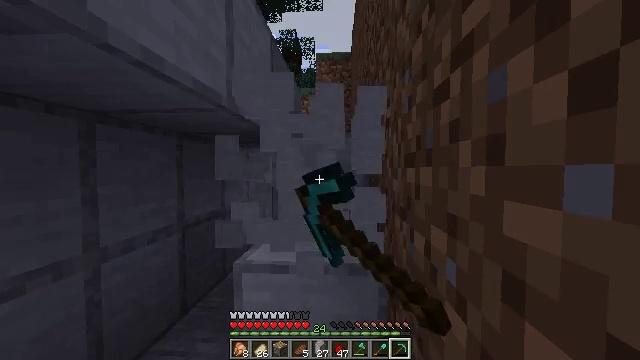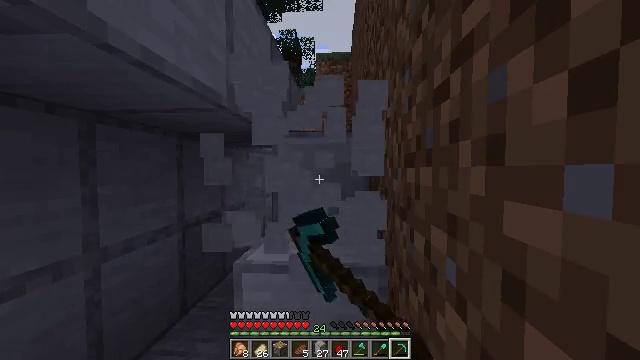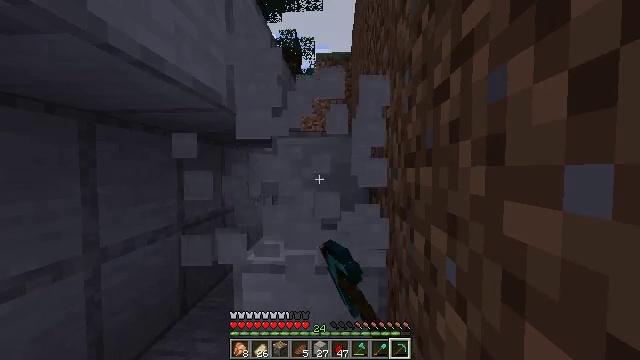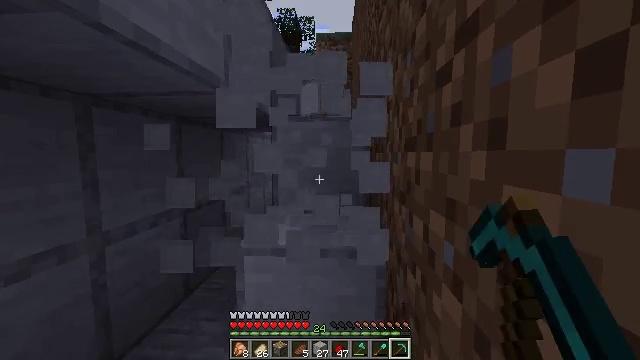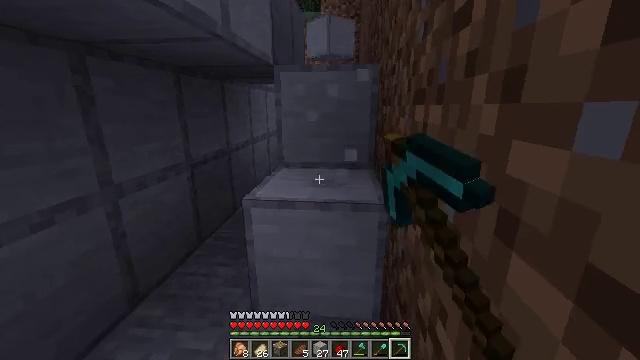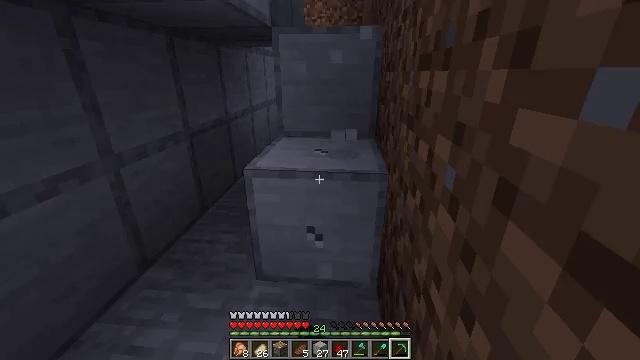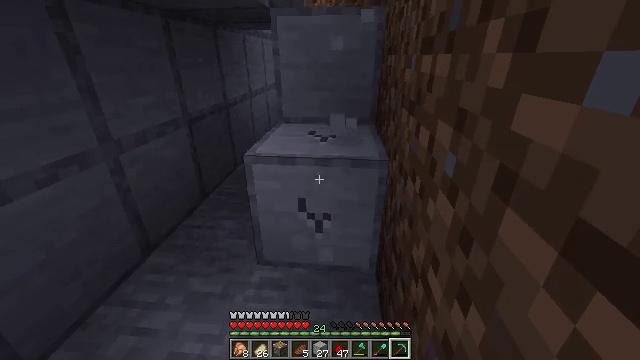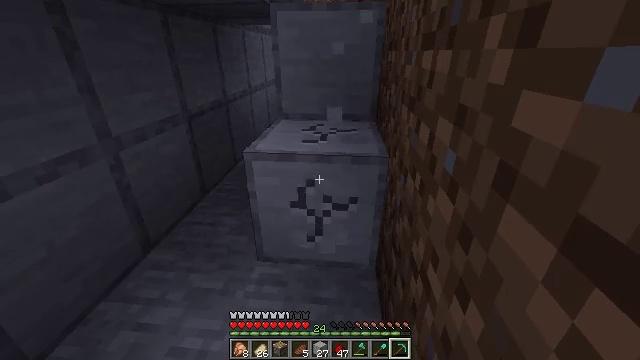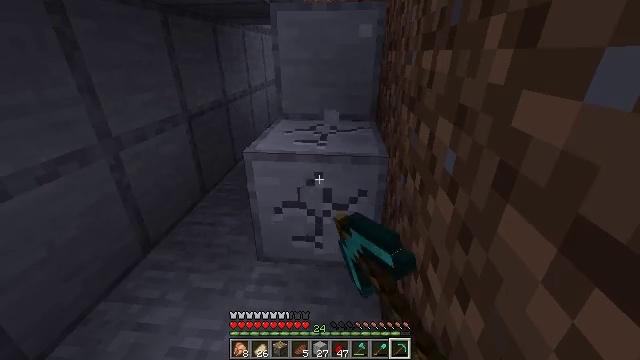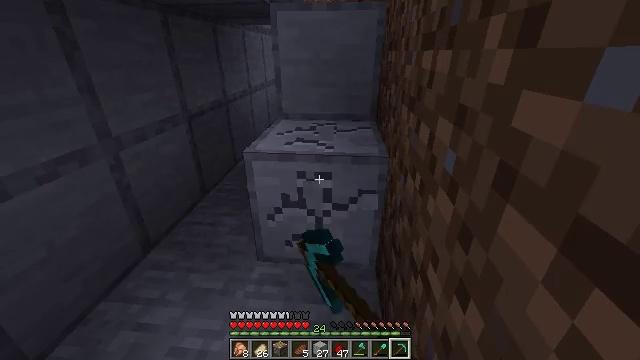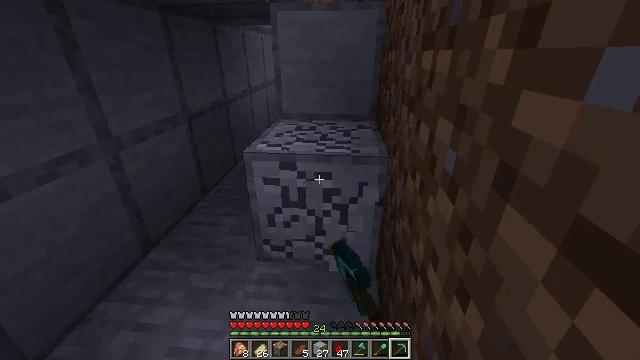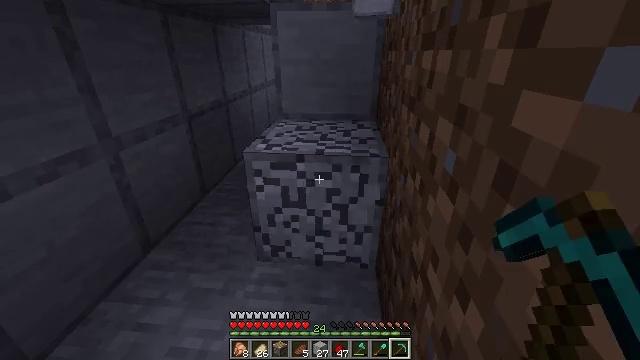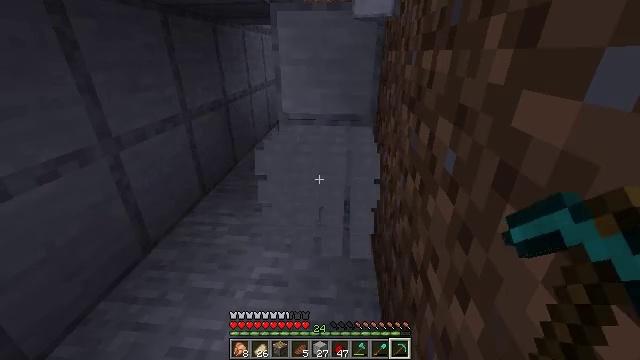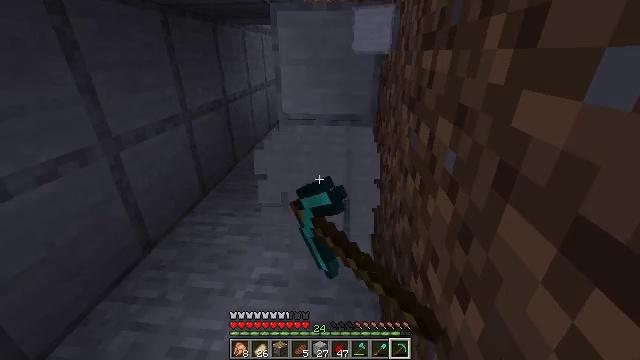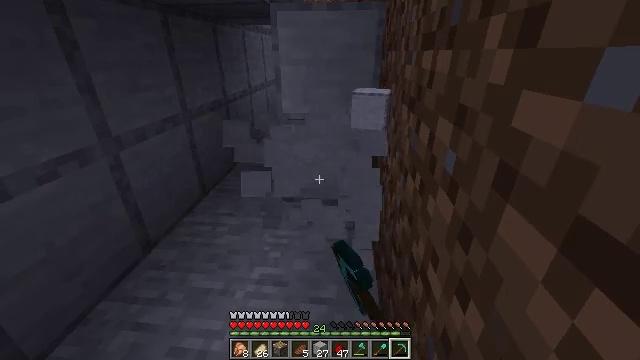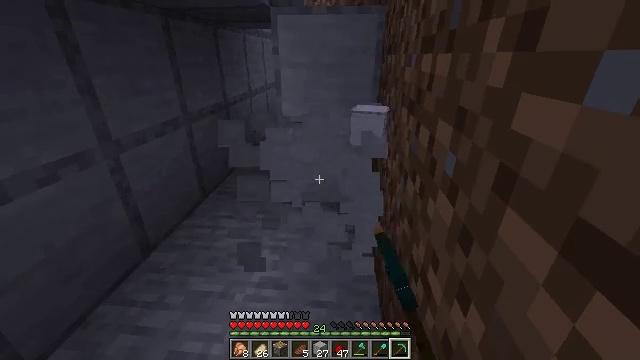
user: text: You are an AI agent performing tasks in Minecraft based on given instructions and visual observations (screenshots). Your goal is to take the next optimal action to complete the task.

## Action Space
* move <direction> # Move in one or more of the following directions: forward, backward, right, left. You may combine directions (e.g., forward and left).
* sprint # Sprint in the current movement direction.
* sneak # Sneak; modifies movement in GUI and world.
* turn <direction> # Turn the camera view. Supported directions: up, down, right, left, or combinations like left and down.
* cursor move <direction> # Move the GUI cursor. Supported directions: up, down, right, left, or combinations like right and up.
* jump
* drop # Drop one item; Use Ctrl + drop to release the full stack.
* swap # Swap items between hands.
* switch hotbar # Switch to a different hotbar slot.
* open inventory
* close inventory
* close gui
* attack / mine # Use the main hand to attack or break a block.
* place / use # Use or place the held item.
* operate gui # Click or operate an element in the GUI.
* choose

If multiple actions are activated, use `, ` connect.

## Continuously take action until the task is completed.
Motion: motion action
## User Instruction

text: Gather smooth stone from the ground.
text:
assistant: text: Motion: attack / mine
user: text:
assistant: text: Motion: attack / mine
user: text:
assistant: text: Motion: turn down, attack / mine
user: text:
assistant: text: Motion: turn left and down, attack / mine
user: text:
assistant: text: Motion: turn down, attack / mine
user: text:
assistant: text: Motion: turn down, attack / mine
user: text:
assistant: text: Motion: attack / mine
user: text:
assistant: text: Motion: attack / mine
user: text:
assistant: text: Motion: attack / mine
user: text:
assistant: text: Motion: attack / mine
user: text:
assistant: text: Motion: attack / mine
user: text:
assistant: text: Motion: attack / mine
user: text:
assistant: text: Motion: attack / mine
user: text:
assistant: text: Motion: attack / mine
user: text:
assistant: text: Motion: attack / mine
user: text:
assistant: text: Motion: move forward, turn right and up, attack / mine
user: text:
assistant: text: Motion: move forward, turn up, attack / mine
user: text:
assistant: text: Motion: move forward, turn up, attack / mine
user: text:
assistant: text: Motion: move forward, turn up, attack / mine
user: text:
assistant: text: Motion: attack / mine
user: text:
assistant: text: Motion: attack / mine
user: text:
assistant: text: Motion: attack / mine
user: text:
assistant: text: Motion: attack / mine
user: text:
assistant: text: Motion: attack / mine
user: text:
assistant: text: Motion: attack / mine
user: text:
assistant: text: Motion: attack / mine
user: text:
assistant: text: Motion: attack / mine
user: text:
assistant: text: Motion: attack / mine
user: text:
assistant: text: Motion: attack / mine
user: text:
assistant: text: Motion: turn down, attack / mine